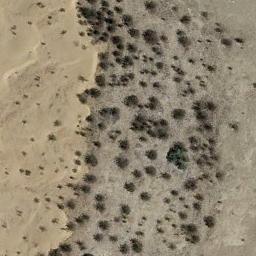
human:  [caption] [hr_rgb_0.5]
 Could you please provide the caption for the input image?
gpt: A lot of disconnected chaparrals of different sizes grow in the desert .

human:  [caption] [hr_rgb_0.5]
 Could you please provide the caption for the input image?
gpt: The chaparral is consist of sparse bushes on the desert .

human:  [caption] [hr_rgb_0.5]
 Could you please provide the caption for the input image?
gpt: There is a path and scattered trees in the jungle .

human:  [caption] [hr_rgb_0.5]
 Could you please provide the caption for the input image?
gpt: Chaparral is distributed at the junction of sand and  rock layer .

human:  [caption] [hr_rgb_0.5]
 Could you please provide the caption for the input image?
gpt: The middle of the chaparral is dense .